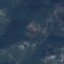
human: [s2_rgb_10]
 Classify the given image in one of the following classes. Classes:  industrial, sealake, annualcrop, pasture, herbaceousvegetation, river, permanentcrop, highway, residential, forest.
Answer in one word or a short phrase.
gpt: HerbaceousVegetation